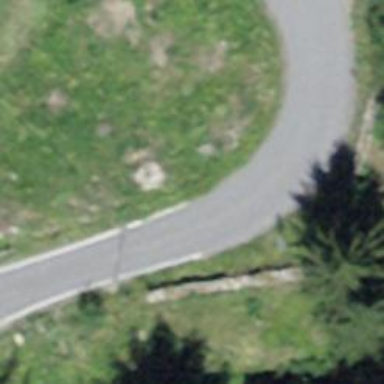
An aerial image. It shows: Unclassified road with fine gravel surface. The track type is grade 2.